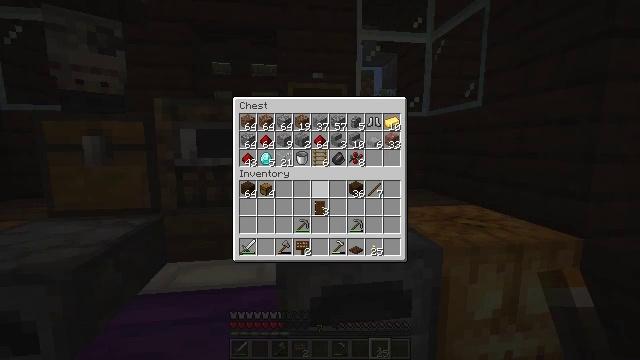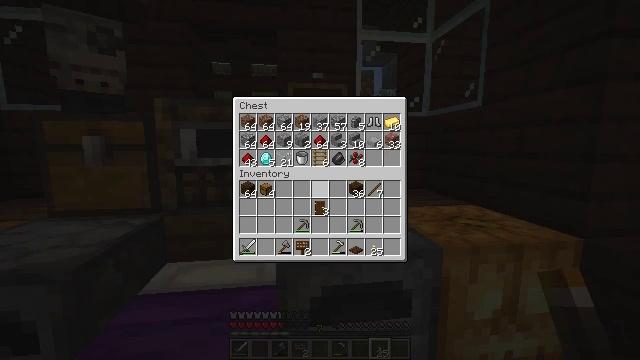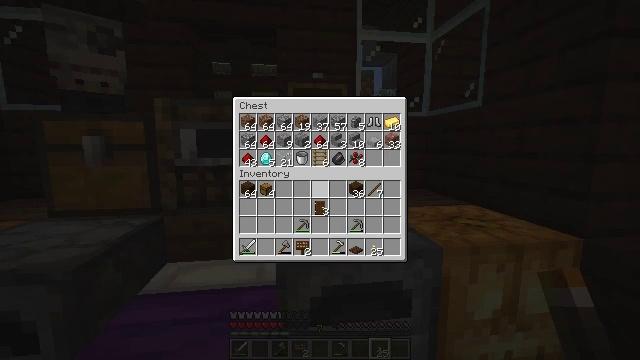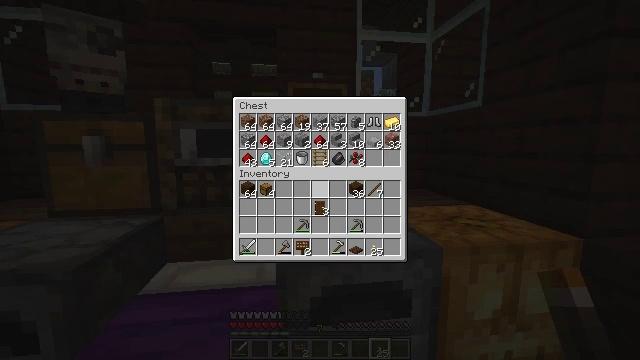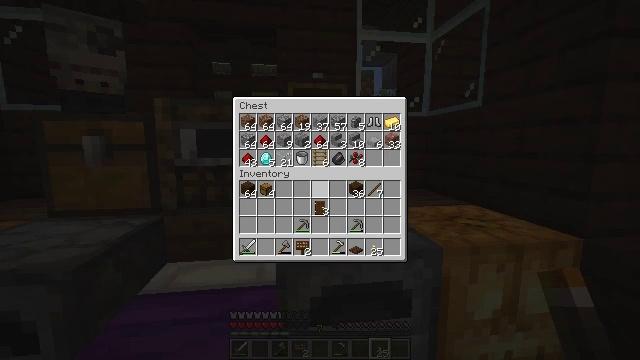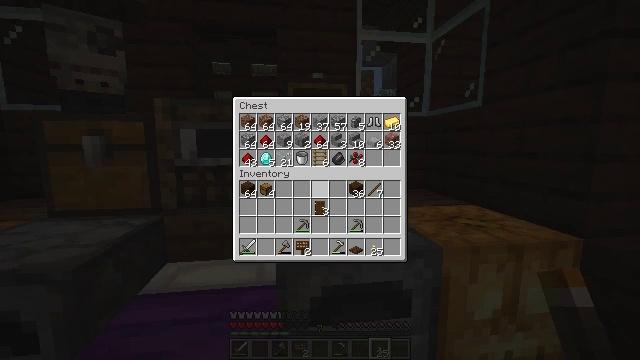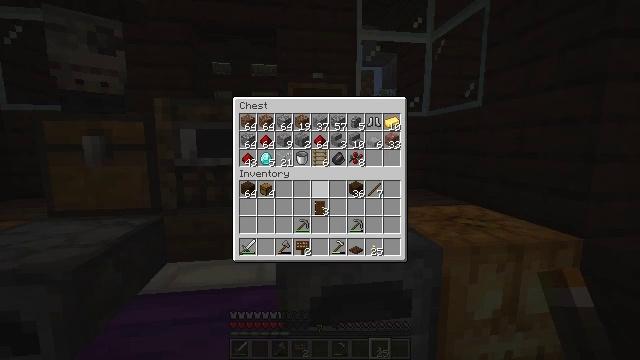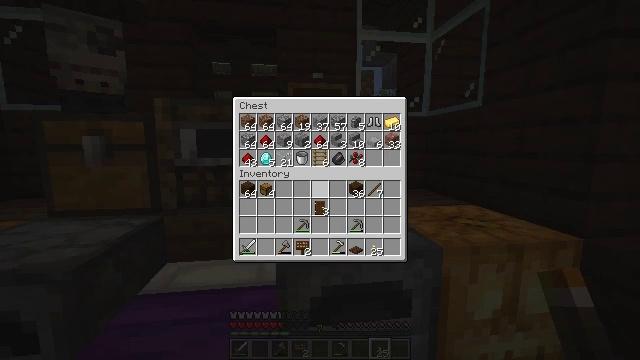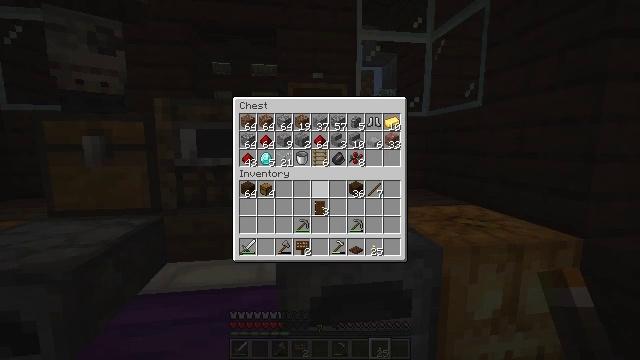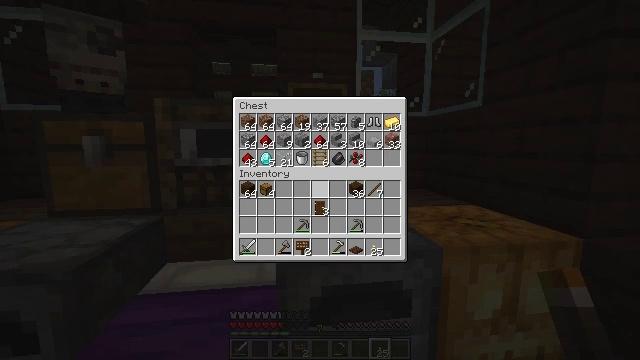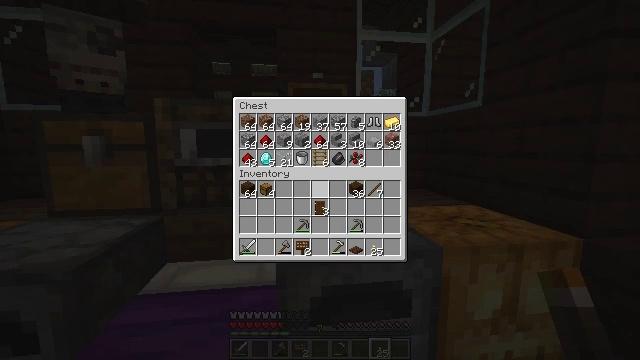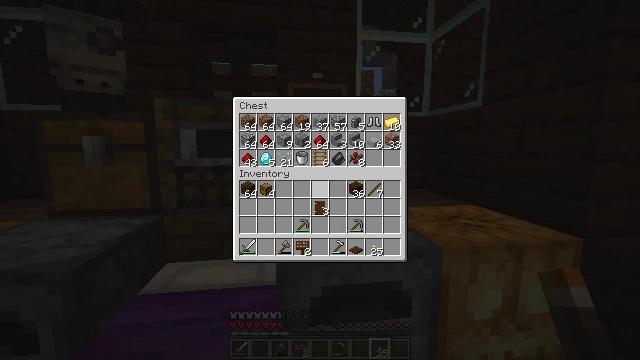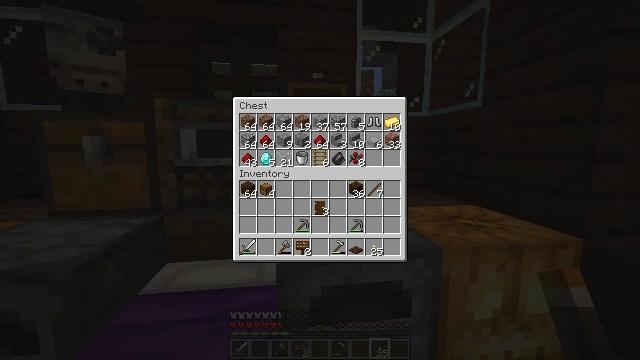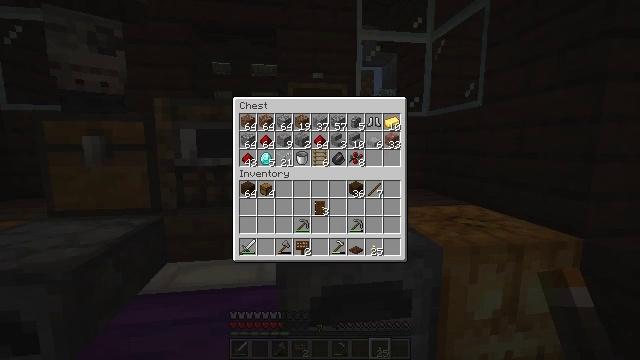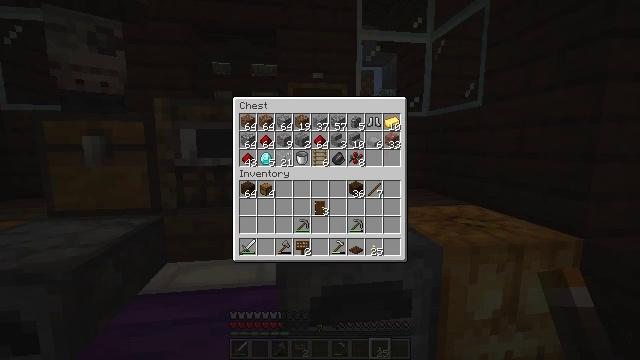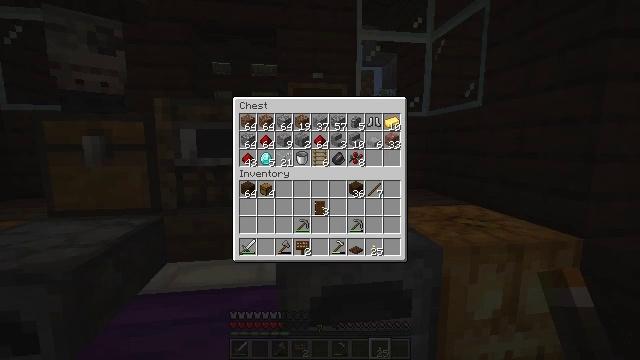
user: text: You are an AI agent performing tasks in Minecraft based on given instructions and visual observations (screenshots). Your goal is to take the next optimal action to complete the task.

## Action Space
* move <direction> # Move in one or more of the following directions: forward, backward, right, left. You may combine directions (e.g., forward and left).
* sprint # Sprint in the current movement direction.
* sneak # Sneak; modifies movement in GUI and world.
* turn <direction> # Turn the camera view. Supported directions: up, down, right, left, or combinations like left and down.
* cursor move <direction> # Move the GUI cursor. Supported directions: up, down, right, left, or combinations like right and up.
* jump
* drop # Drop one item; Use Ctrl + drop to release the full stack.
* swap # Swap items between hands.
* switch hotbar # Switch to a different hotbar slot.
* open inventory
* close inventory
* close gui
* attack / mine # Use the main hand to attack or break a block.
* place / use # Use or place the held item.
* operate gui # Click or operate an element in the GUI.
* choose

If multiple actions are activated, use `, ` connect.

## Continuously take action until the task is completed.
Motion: motion action
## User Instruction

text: Mine the spruce slab.
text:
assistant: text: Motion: no_op
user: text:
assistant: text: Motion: no_op
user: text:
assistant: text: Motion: no_op
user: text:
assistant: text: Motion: no_op
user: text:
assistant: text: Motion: no_op
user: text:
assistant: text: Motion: no_op
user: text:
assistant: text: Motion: no_op
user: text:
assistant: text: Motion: no_op
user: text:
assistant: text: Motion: no_op
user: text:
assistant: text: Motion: no_op
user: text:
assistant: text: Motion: no_op
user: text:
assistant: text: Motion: no_op
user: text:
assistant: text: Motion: no_op
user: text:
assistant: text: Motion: no_op
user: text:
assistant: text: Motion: no_op
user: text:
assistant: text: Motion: no_op
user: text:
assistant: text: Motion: no_op
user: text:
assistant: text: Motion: no_op
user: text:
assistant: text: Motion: cursor move right
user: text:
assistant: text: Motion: cursor move right
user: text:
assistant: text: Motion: no_op
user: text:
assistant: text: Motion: no_op
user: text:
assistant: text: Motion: no_op
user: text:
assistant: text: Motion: sneak
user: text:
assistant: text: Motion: sneak
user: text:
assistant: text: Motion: sneak
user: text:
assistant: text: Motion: sneak
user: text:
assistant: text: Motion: sneak, operate gui
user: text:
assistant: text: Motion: sneak, operate gui
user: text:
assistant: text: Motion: sneak